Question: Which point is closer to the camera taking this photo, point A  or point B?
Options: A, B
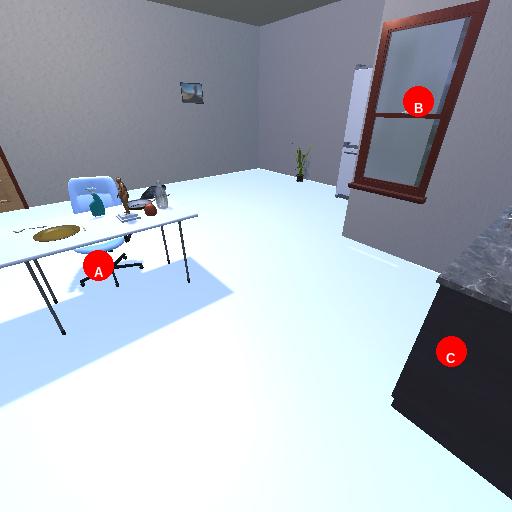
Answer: A